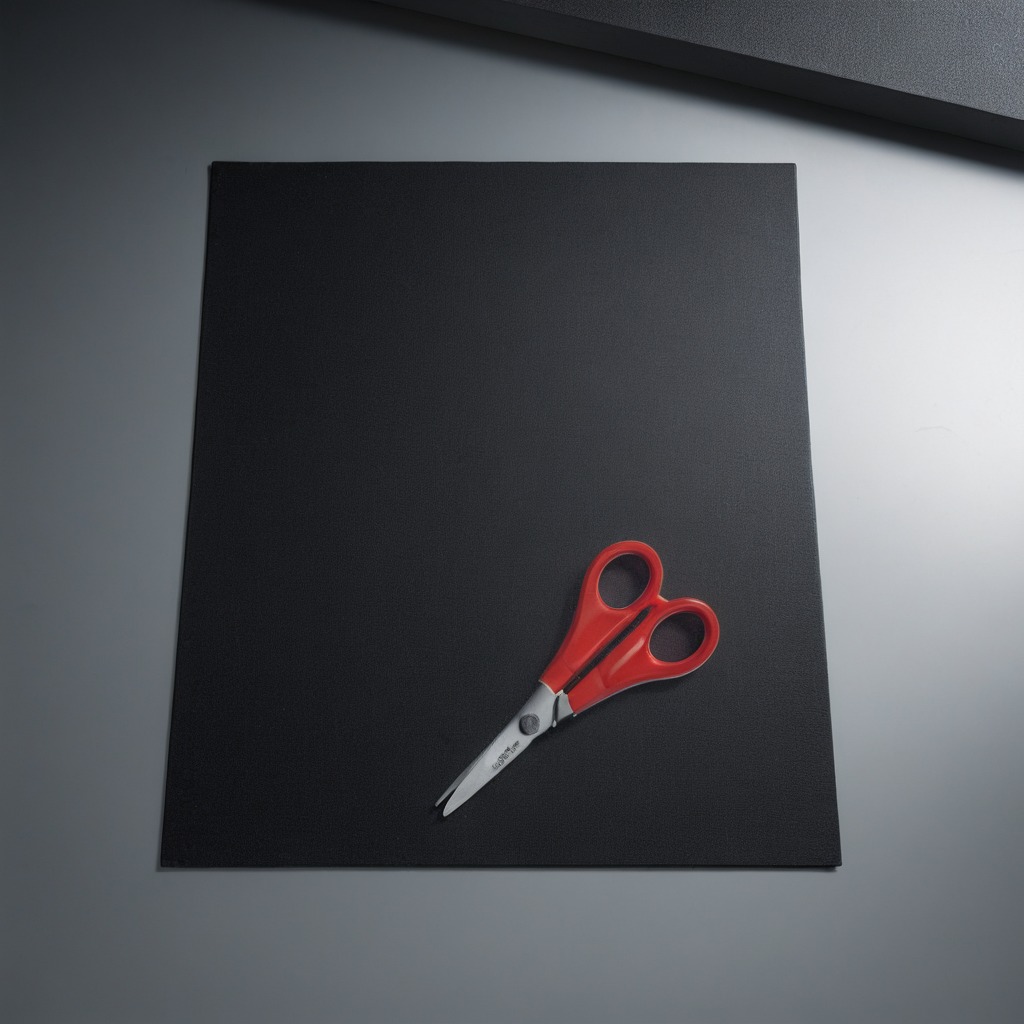
A scissor lying on the tabletop